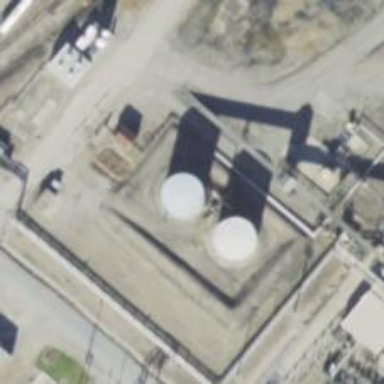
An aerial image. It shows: Storage tank with man-made structure.